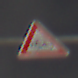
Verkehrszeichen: RadverkehrLinks
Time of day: Night
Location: Outdoor (Urban)
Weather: PartlyCloudy
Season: NotSpecified
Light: Artificial